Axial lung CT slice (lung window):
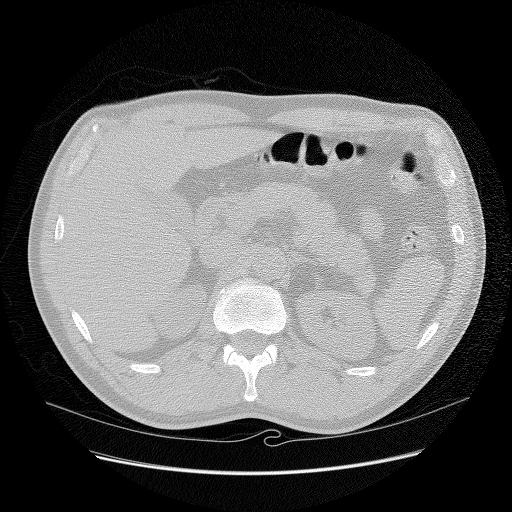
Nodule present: no